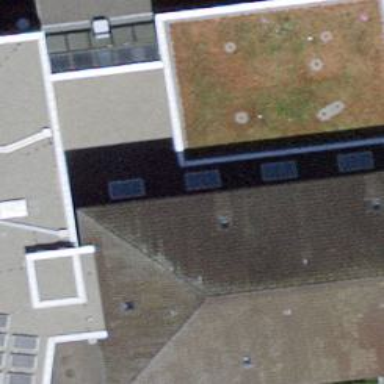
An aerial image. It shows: Nursing home.